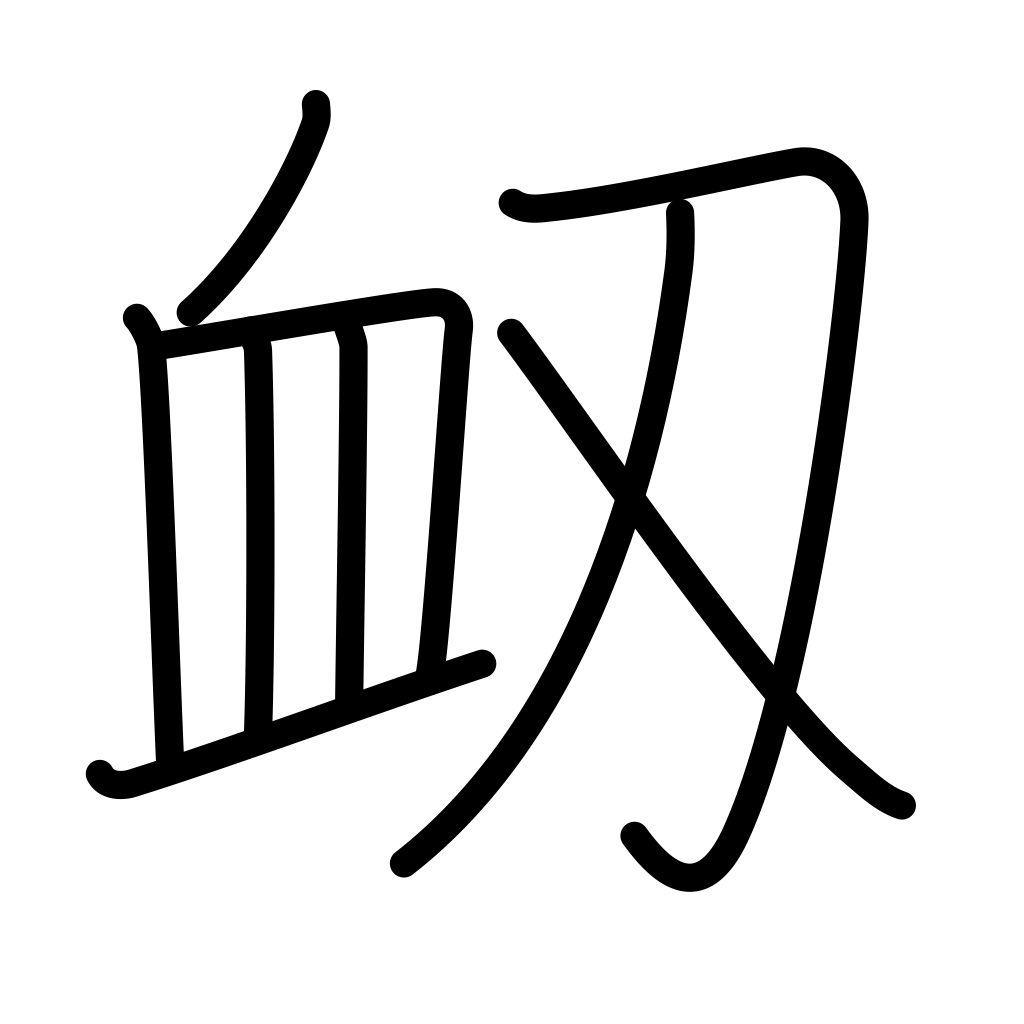
Meaning: nosebleed